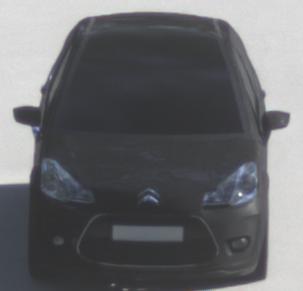
Make: Citroen
Model: C3 1.1
Detailed model: C3 (II)
Model produced from: 2010/01
Model produced until: 2012/03
Doors: 5
Color: black
Road condition: dry road
Daytime: morning or afternoon
Contrast: low contrast